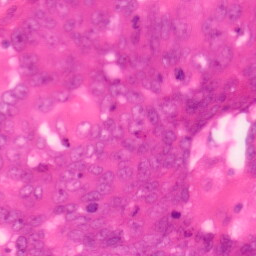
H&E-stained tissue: Colon